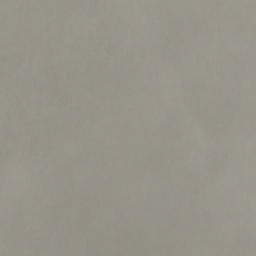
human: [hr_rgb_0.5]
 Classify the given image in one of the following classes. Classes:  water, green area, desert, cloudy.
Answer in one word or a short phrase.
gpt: cloudy